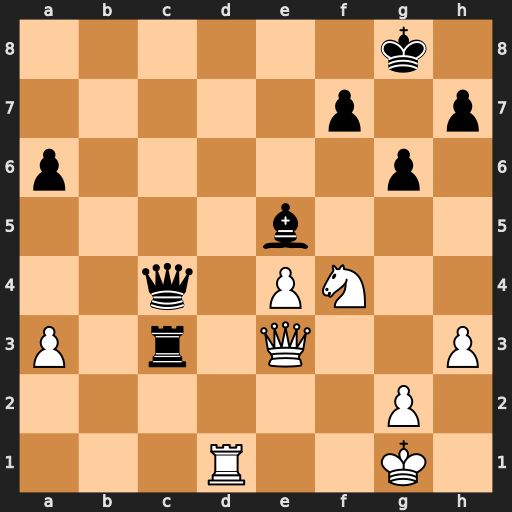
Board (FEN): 6k1/5p1p/p5p1/4b3/2q1PN2/P1r1Q2P/6P1/3R2K1
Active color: w
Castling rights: -
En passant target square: -
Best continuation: Rd8+ Kg7 Nh5+ gxh5 Qg5#